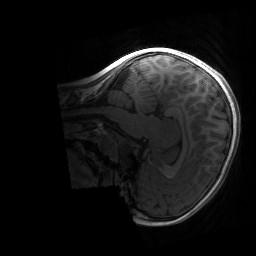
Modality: T1w
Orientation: sagittal
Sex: female
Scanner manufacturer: siemens
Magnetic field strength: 3 T
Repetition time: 1.9 s
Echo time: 0.00243 s